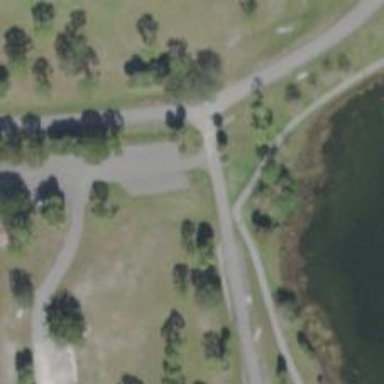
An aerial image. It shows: Disc golf basket.